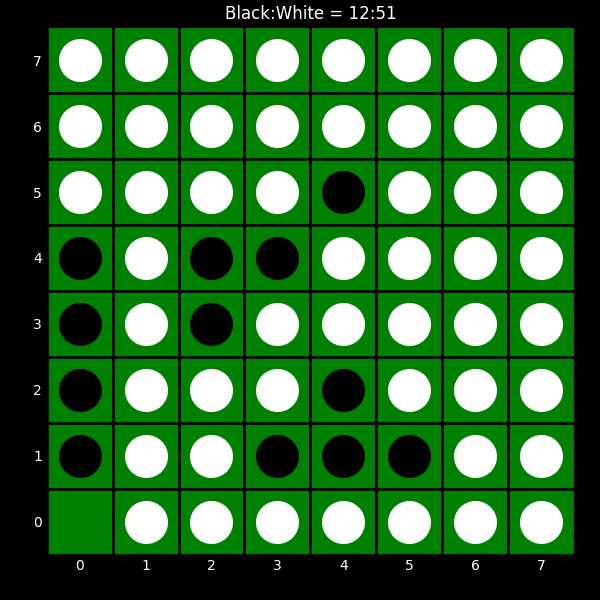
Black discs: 12
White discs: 51